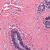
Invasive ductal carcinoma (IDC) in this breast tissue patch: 0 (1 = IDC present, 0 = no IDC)